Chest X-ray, PA view. Patient: 59 years old, sex M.
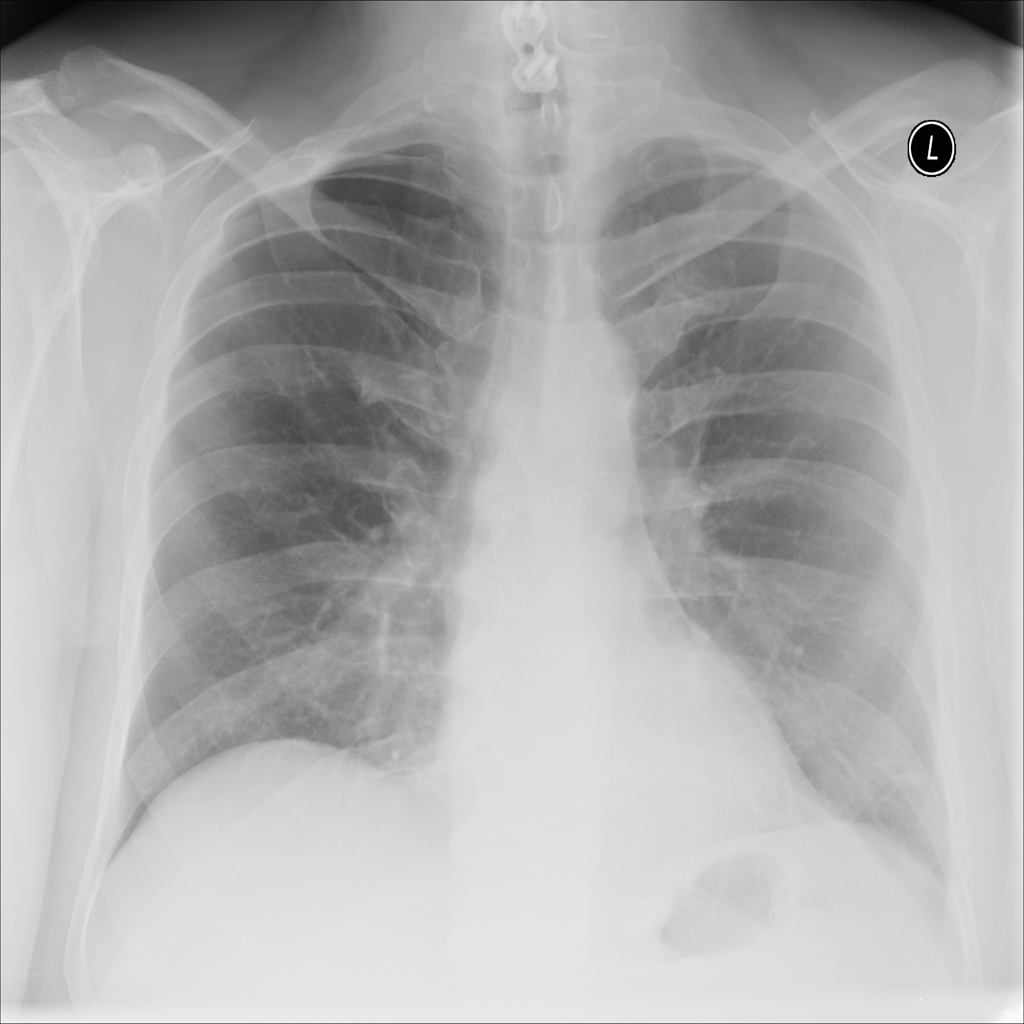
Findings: Atelectasis, Pneumonia